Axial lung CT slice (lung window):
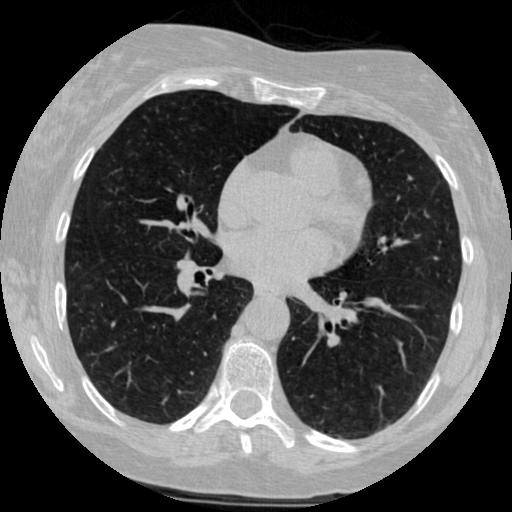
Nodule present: no